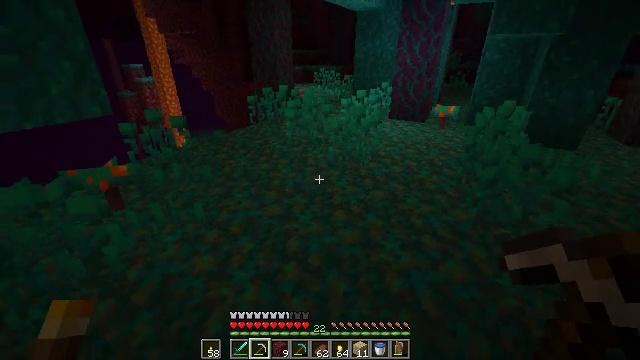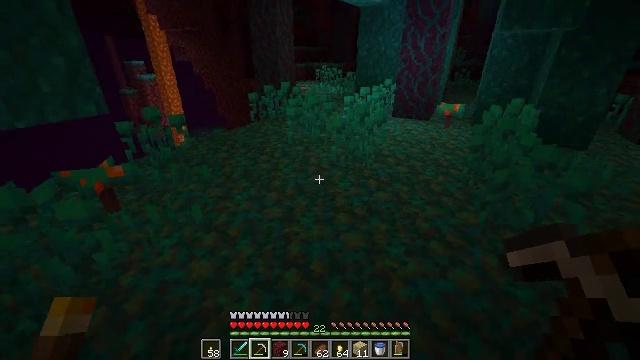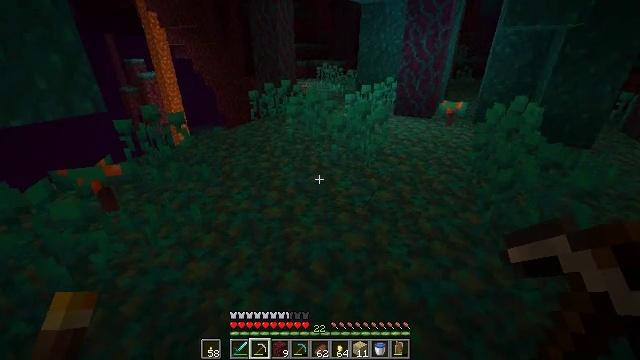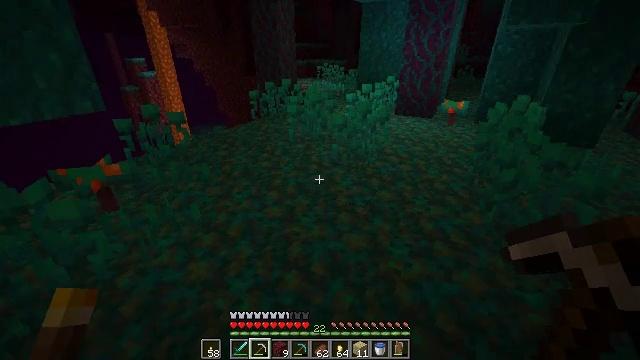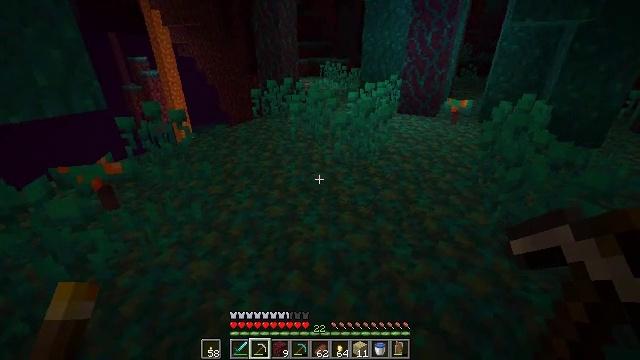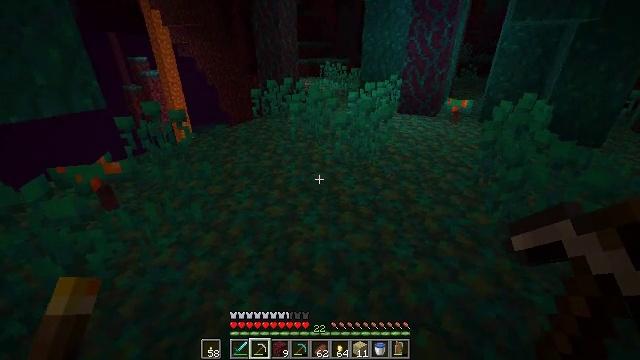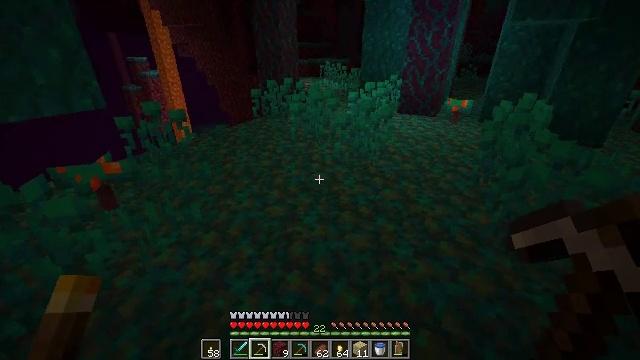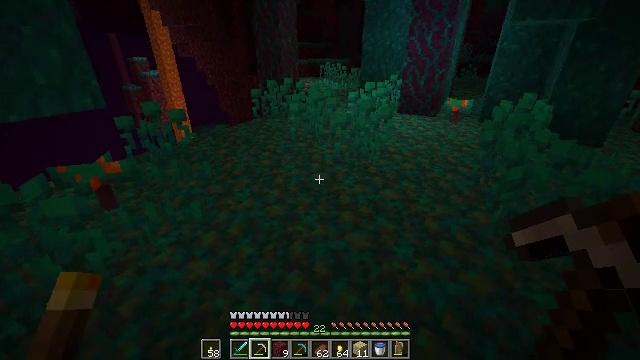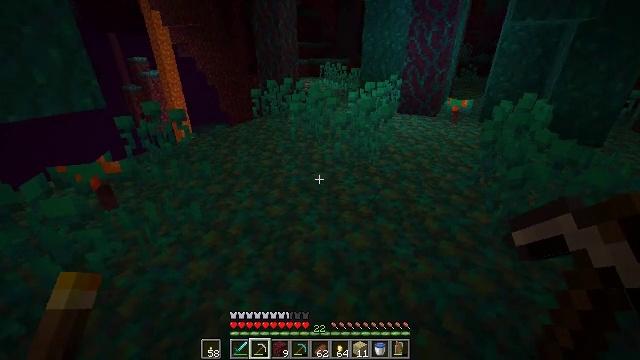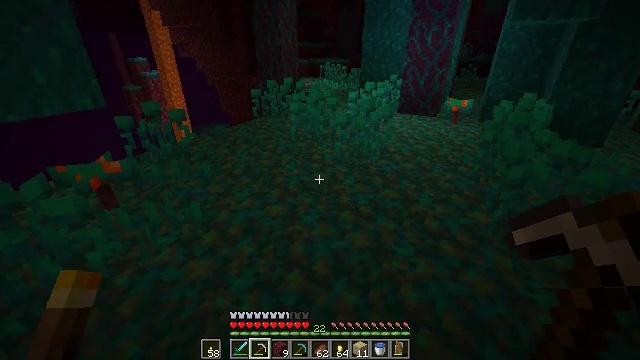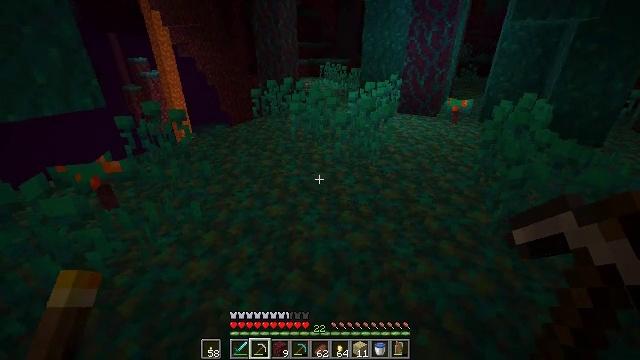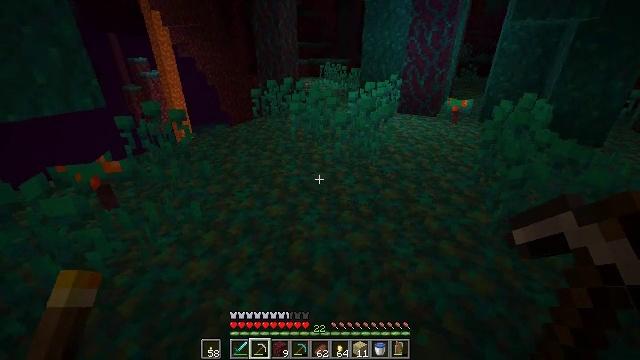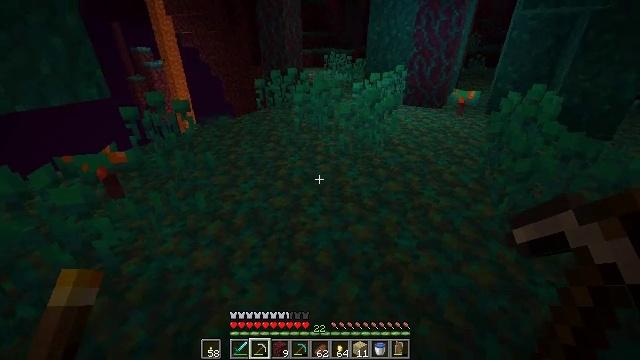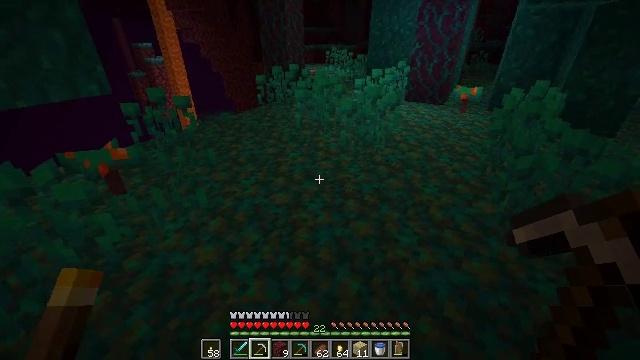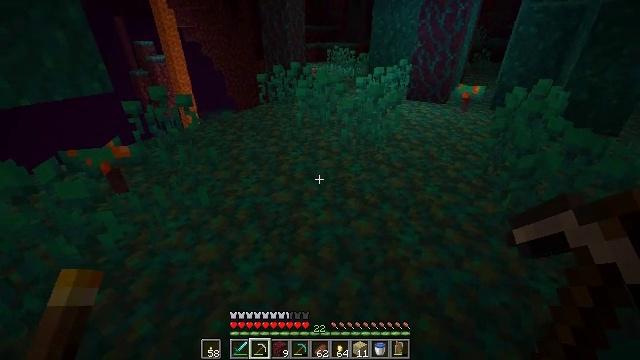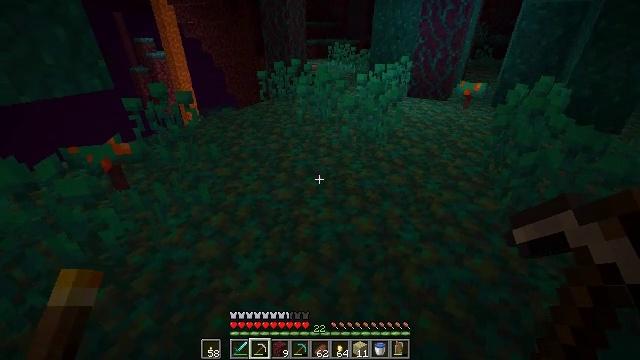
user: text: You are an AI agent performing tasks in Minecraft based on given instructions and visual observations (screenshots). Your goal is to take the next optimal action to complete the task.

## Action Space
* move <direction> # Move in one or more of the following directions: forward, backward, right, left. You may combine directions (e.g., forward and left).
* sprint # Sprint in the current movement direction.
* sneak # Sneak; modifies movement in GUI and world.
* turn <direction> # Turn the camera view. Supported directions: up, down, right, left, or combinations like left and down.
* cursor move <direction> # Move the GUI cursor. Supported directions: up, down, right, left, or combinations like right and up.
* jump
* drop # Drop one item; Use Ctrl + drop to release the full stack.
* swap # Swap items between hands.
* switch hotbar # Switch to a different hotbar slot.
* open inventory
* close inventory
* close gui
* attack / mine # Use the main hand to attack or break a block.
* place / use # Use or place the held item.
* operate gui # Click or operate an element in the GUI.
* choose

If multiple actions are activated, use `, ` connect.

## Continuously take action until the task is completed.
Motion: motion action
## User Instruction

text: Collect the warped nylium block.
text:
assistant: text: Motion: no_op
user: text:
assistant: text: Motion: no_op
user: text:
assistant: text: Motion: no_op
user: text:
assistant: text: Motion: no_op
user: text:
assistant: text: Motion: no_op
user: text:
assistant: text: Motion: no_op
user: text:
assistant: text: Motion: no_op
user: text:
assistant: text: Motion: no_op
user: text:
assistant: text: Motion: no_op
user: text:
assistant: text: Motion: no_op
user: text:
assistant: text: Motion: no_op
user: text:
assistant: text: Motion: turn down
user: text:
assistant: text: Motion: no_op
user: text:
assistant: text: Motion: no_op
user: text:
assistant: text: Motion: no_op
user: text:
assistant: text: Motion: no_op
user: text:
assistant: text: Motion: no_op
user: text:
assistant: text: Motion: no_op
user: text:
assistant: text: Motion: no_op
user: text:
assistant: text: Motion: no_op
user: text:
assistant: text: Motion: no_op
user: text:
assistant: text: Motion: no_op
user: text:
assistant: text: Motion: no_op
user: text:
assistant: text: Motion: no_op
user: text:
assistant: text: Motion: no_op
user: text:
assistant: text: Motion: no_op
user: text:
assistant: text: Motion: no_op
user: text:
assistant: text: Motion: no_op
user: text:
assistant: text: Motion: no_op
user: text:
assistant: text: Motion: no_op